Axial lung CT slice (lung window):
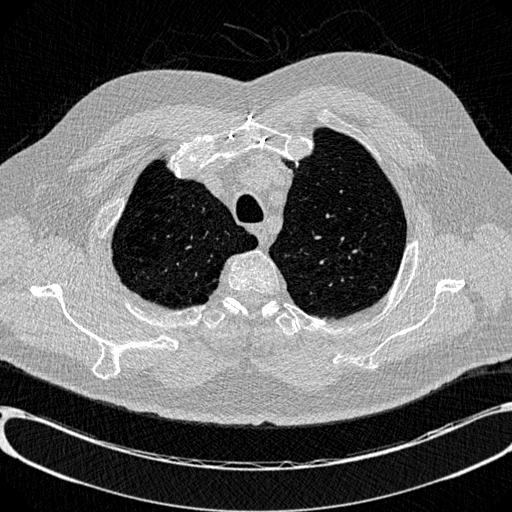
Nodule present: no